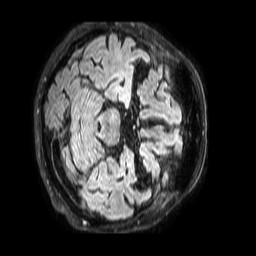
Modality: FLAIR
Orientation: axial
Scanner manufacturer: philips
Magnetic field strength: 3 T
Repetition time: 4.8 s
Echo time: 0.2847 s